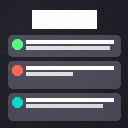
Screen state: on